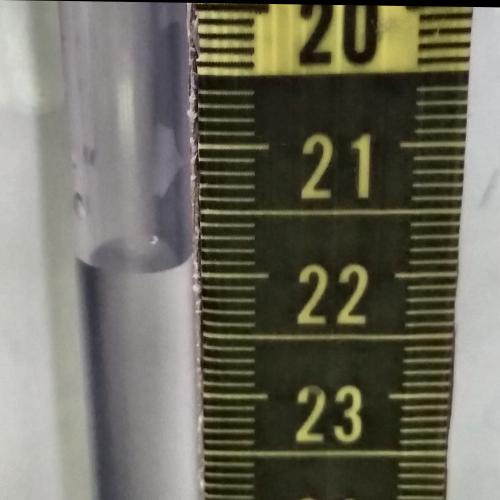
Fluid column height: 21.9 cm